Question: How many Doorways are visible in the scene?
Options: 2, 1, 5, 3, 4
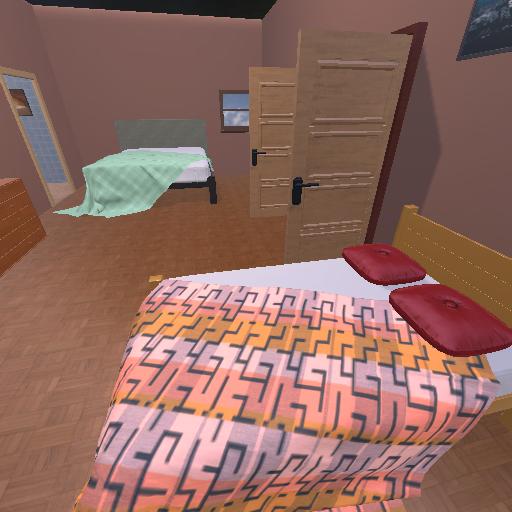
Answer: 2